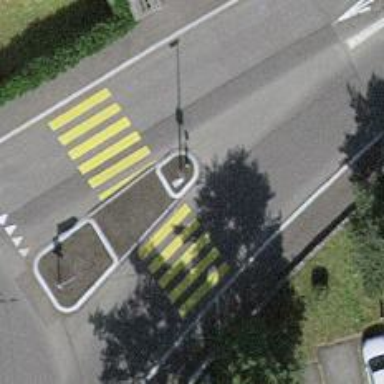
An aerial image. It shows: Kerb barrier.